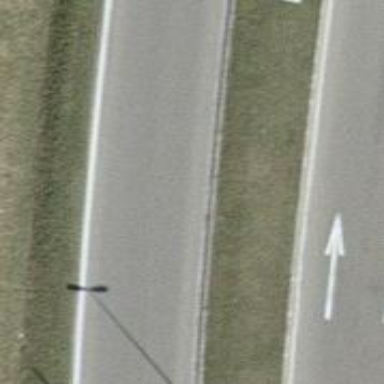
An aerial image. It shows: Asphalt trunk highway.